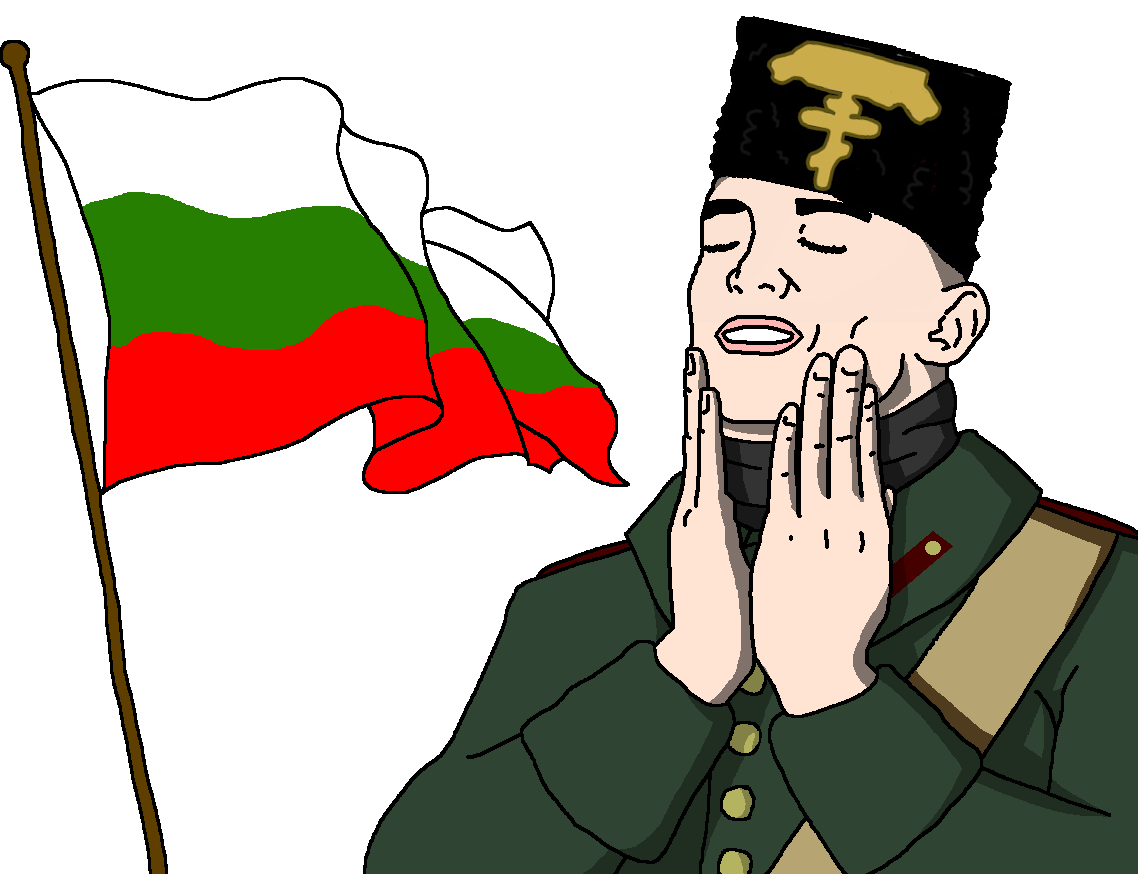
Label: 5_Feels_Good